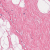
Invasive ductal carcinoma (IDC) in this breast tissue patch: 0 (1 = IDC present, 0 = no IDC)